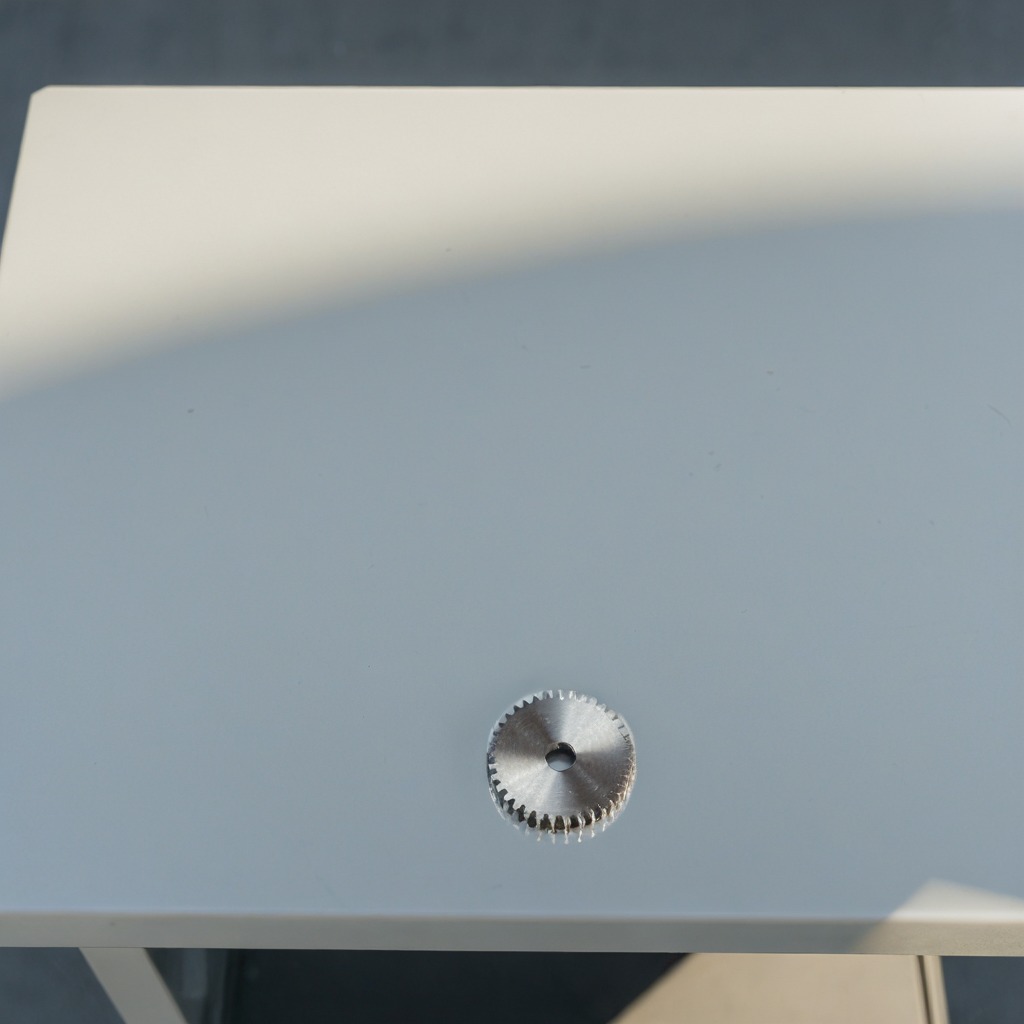
A steel gear with teeth is lying on the textured surface of the utility table.